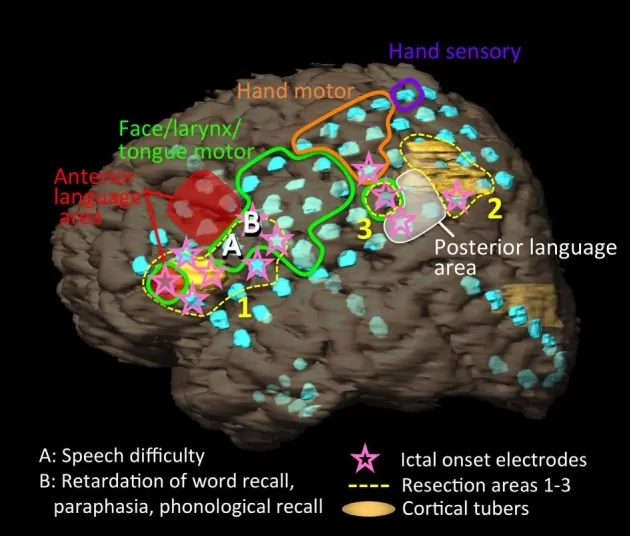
Schema of the patient's left hemisphere, cortical tubers (yellow regions), intracranial electrodes (light blue disks), results of extraoperative functional mapping of anterior language area (red shaded), posterior language area (white shaded), motor area of face/larynx/tongue (green loop), hand (orange loop), and hand sensory area (purple loop), ictal onset electrodes (pink stars), and resection areas (yellow dot loops: 1-3). We implanted 92 electrodes [2 grid electrodes (8 x 5, 4 x 5), 3 strip electrodes (10, 8, 8), and 1 depth electrode (6)]. One cortical tuber was present below and over the anterior language area. Another cortical tuber distributed posterior to the posterior language area. Ictal onset electrodes partially overlapped with the anterior and posterior language areas. The resections were performed from the resection areas of 1, 2, to 3. During the resection surgery, the patient presented with speech difficulty after the resection of site A, and retardation in responsive naming, paraphasia, and phonological recall after the resection of site B.
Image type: radiology (ct)